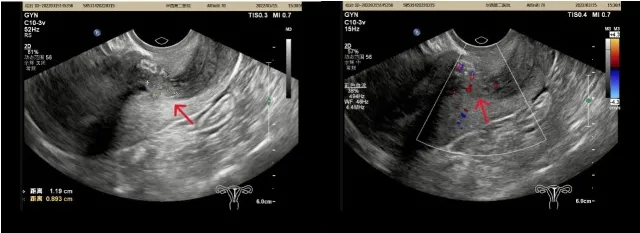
A slightly stronger echo (red arrow) of 1.2 cmx0.9 cmx1.3 cm in size was found in the lower part of the uterine cavity, with a clear border and point-like blood flow signals peripheral and inward from the echo.
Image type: radiology (ultrasound)